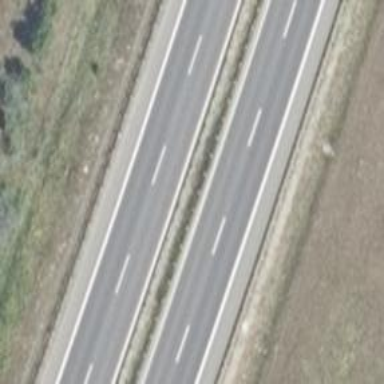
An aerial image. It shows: This is trunk highway with motorroad.